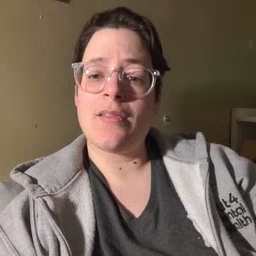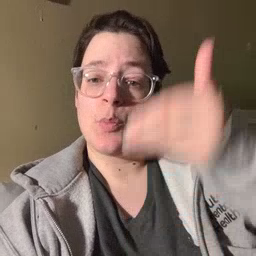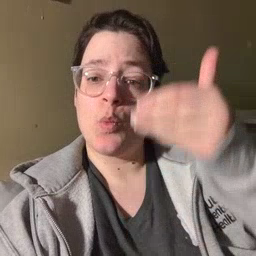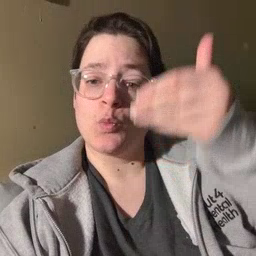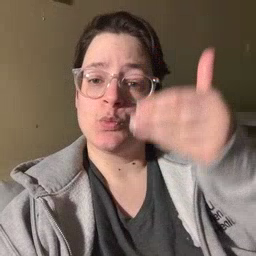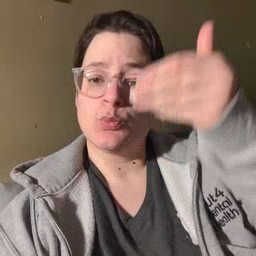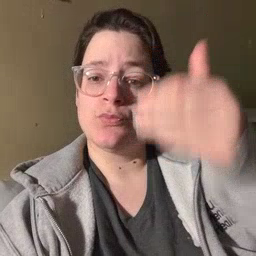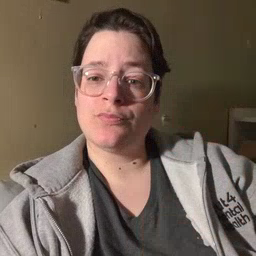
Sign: glasswindow